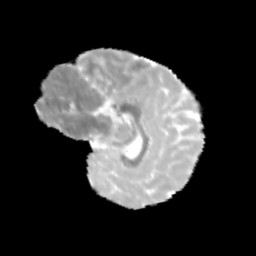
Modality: MD
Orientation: sagittal
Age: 12
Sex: female
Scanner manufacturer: siemens
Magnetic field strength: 3 T
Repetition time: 3.8 s
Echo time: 0.07 s